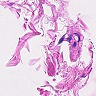
Metastatic tissue present: no